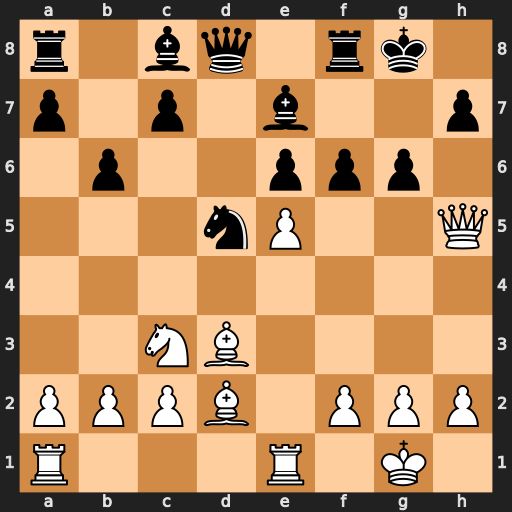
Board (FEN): r1bq1rk1/p1p1b2p/1p2ppp1/3nP2Q/8/2NB4/PPPB1PPP/R3R1K1
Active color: w
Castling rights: -
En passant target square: -
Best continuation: Bxg6 hxg6 Qxg6+